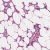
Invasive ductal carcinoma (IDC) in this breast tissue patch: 1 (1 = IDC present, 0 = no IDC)